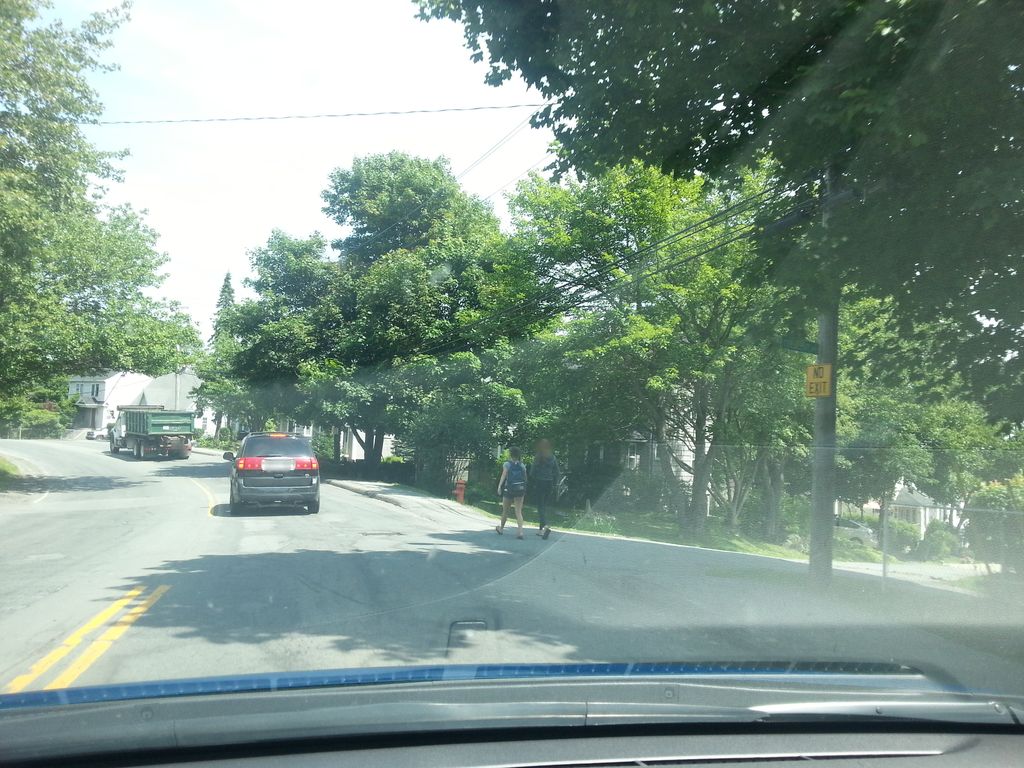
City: halifax